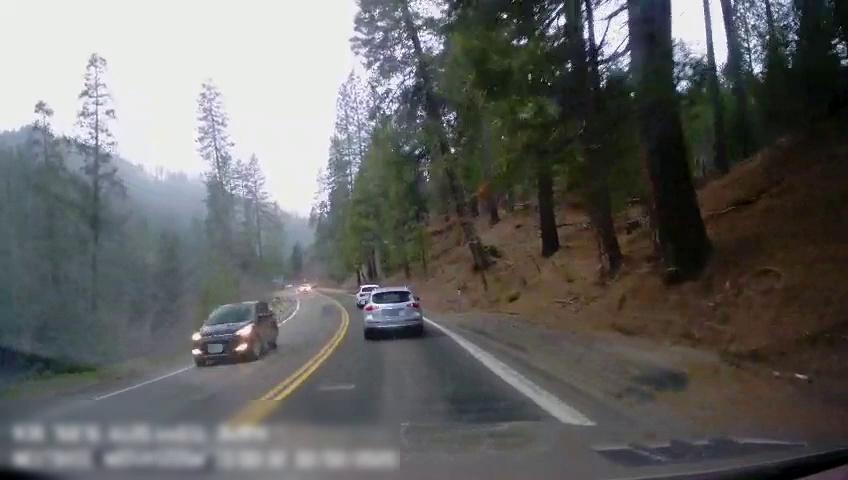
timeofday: Day
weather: Cloudy
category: Drivable Space
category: Vehicles | SUV
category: Vehicles | SUV
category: Vehicles | SUV
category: Lanes | Alternate Lane
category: Lanes | Current Lane
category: Lanes | Opposite Lane
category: Lanes | Opposite Lane